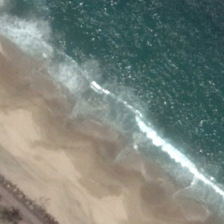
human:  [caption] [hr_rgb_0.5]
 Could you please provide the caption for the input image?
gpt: sea water ripples over sand .

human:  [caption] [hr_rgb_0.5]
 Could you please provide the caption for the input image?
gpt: the white spoondrift is patting the beach with several plants on its coner .

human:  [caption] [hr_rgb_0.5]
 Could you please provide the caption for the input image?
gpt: the flashy wave between the beach and jade green sea .

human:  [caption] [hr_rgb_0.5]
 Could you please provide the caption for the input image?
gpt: sea water ripples over sand .

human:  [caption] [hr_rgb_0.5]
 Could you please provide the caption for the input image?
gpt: a line of white waves is between green ocean and yellow beach .